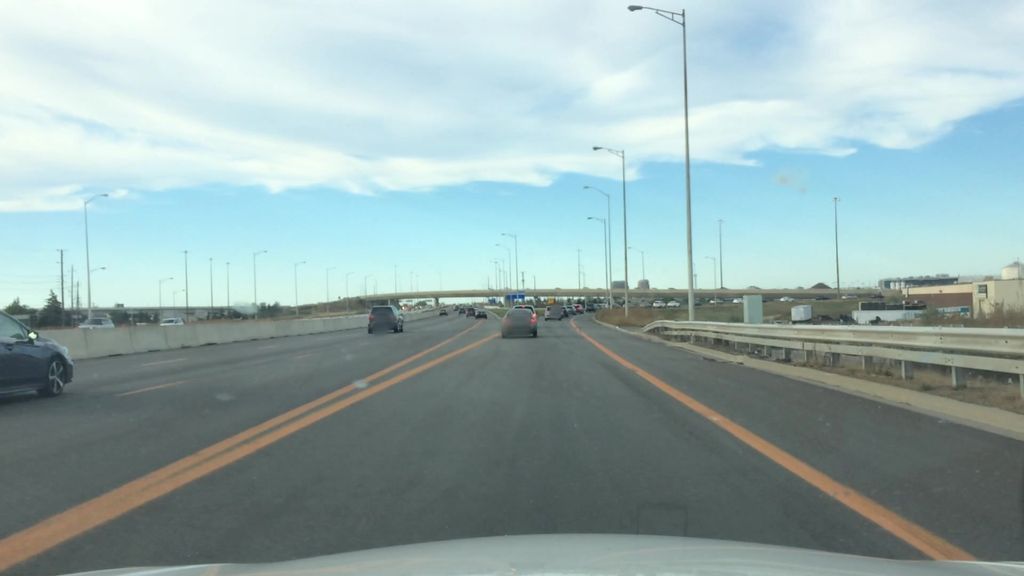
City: toronto